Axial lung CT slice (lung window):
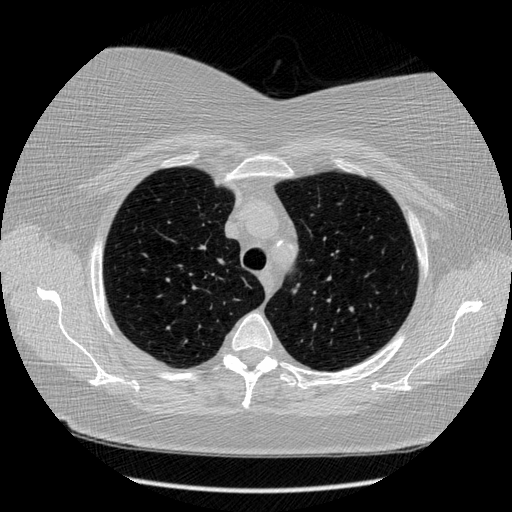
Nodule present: no